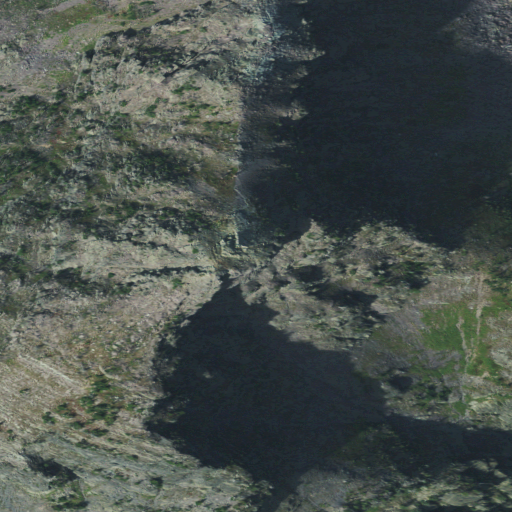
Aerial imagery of mountain in Montana named Lincoln Peak containing shrub, evergreen forest, barren land, and grassland